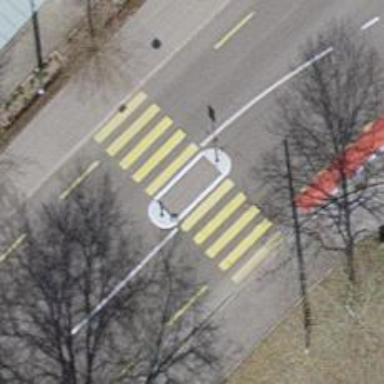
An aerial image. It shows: Marked crossing with pedestrian island.